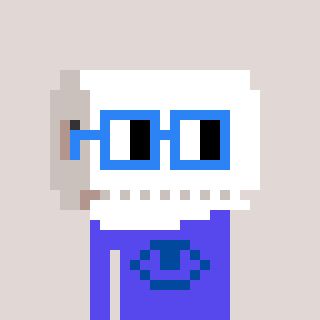
a pixel art character with square blue glasses, a toiletpaper-full-shaped head and a computerblue-colored body on a warm background